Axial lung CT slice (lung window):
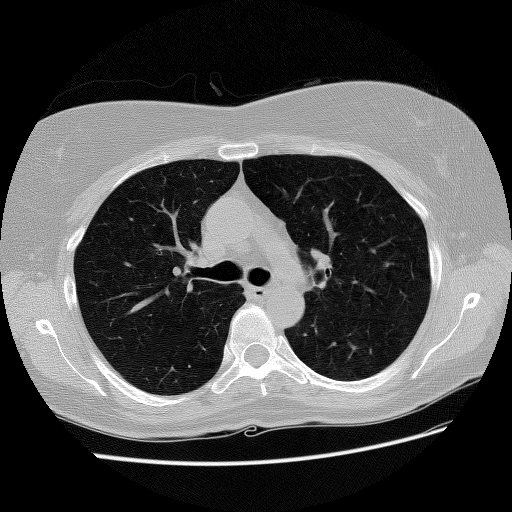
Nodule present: no